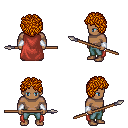
a pixel art fantasy rpg character, male body template, human, dark skin, maroon cape, teal pants, dark blonde curly afro hairstyle, white cloth bracers, spear, four views (front, back, left, right), 2x2 character sprite sheet, small pixel art, hard edges, no anti-aliasing